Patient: sex F, age 39
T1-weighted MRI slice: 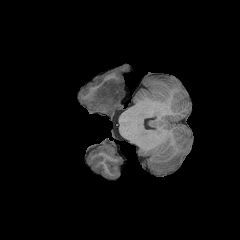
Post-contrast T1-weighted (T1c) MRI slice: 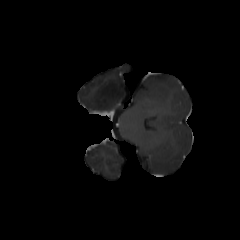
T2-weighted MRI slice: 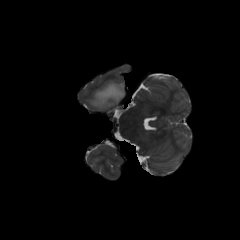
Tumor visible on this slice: yes
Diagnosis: Astrocytoma, IDH-mutant
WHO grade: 4